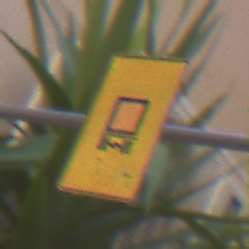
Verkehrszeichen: KennzeichnungspflichtigeFahrzeugeGefaehrlicheGueterOhnePfeilsymbol
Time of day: MorningAfternoon
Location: Outdoor (Urban)
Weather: Clear
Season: NotSpecified
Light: Natural